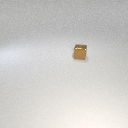
small brown metal cube